Aerial crown-view tile of a tropical tree (Barro Colorado Island, Panama), acquired 20240611:
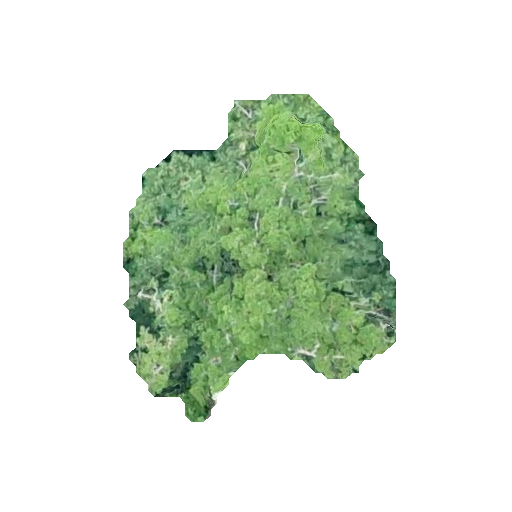
Species: Brosimum alicastrum
GBIF accepted scientific name: Brosimum alicastrum
Crown area: 95.059 m²